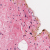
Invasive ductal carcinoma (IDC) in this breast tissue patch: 0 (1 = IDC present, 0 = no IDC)